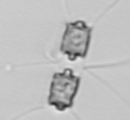
Label: Chaetoceros_didymus